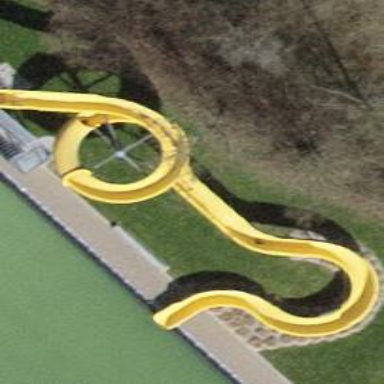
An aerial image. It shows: Water slide attraction.